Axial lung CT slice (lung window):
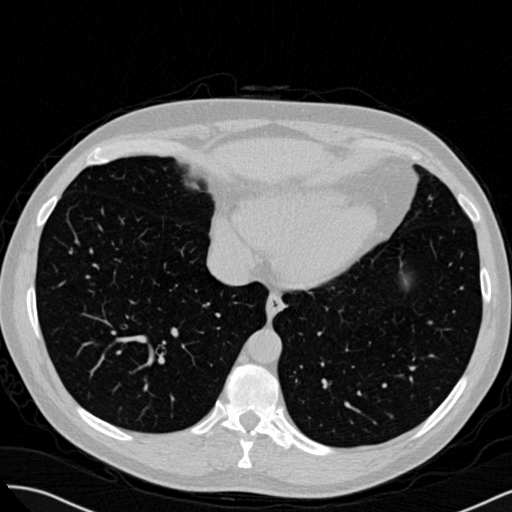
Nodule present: no